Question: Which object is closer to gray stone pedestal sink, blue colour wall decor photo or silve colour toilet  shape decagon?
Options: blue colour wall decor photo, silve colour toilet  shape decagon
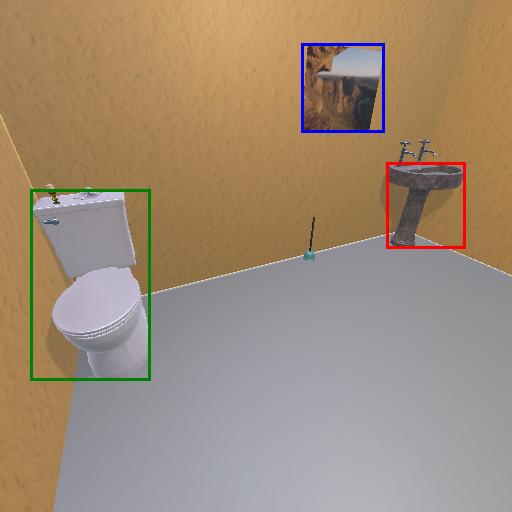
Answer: blue colour wall decor photo